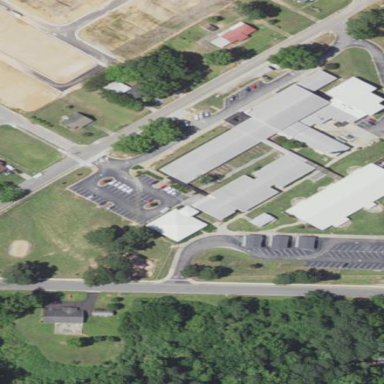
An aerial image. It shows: School.